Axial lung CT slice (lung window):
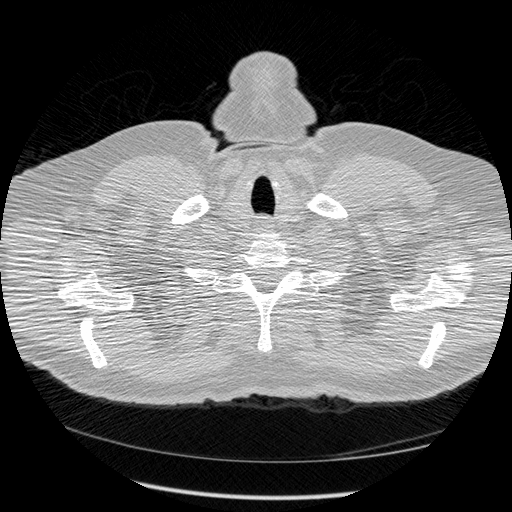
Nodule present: no